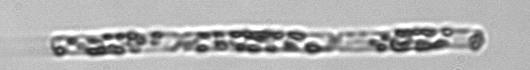
Label: Dactyliosolen_fragilissimus